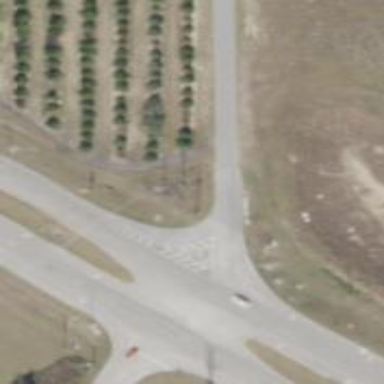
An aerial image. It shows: Trunk link highway.